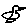
Label: bird